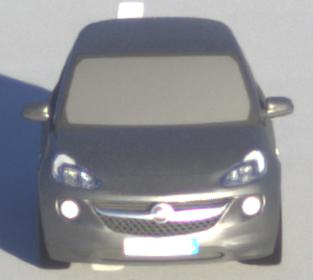
Make: Opel
Model: ADAM 1.2
Detailed model: ADAM
Model produced from: 2013/01
Model produced until: 2014/11
Doors: 3
Color: gray
Road condition: dry road
Daytime: sunrise or sunset
Contrast: high contrast